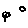
Label: flower